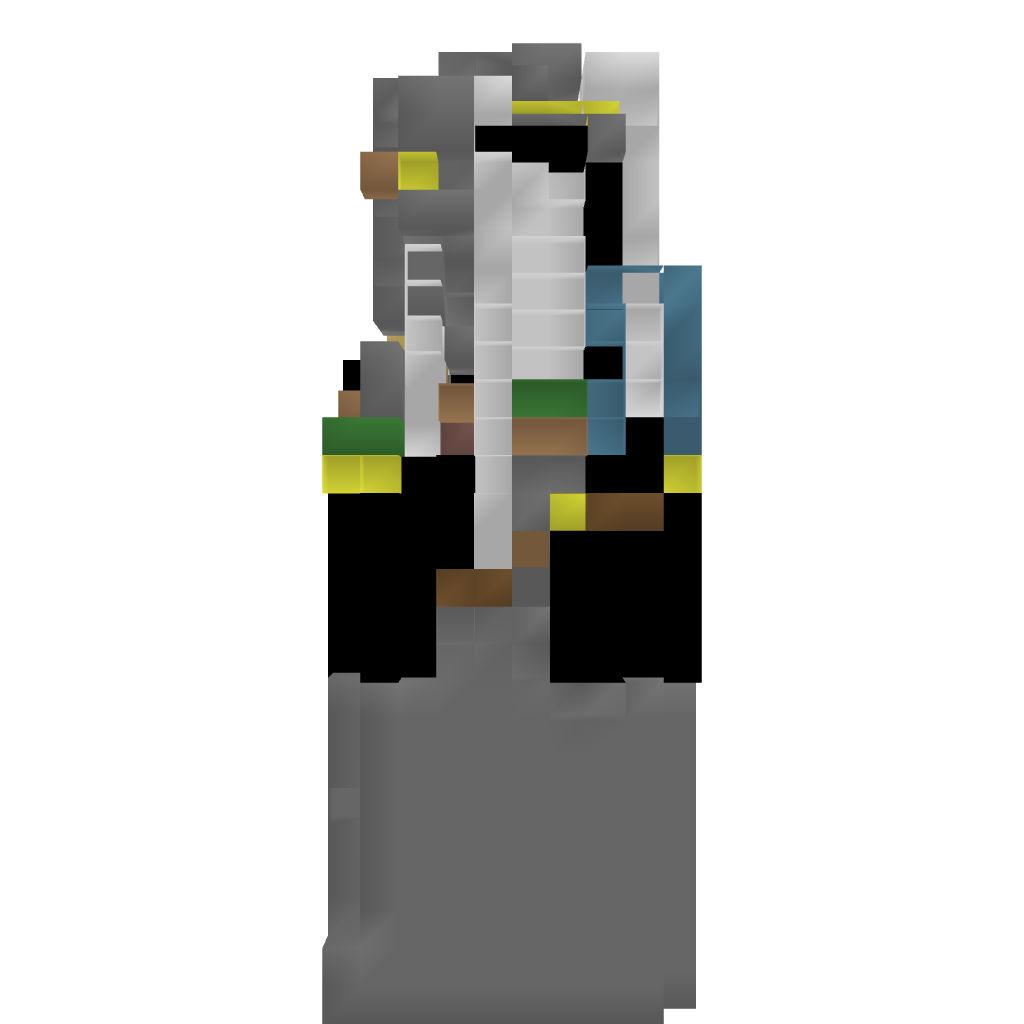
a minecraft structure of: Contemporary Survival Starter House bad low quality